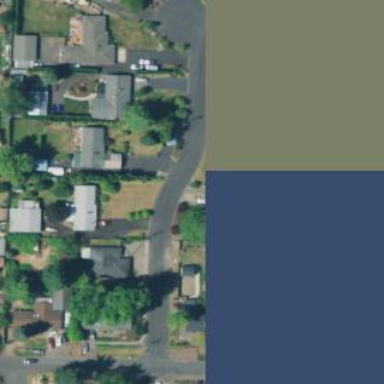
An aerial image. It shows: Single-family residential area.